Aerial crown-view tile of a tropical tree (Barro Colorado Island, Panama), acquired 20250715:
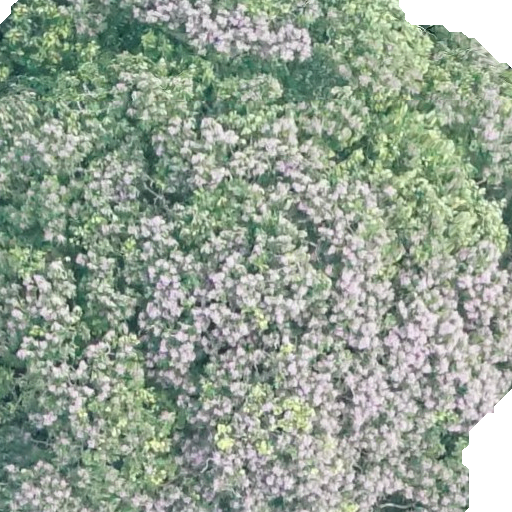
Species: Dipteryx oleifera
GBIF accepted scientific name: Dipteryx oleifera
Crown area: 512.272 m²